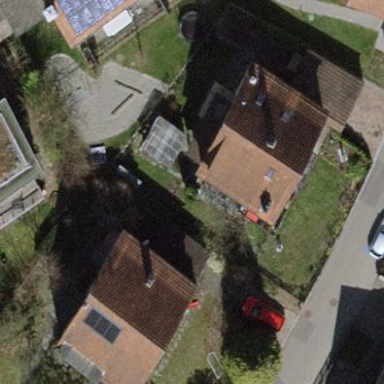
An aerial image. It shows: Building with tile roof.